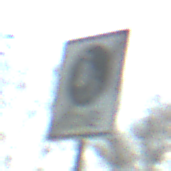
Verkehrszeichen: EndeFussgaengerzone
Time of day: MorningAfternoon
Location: Outdoor (Suburban)
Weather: PartlyCloudy
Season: NotSpecified
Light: Natural